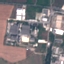
Land use / land cover: Industrial